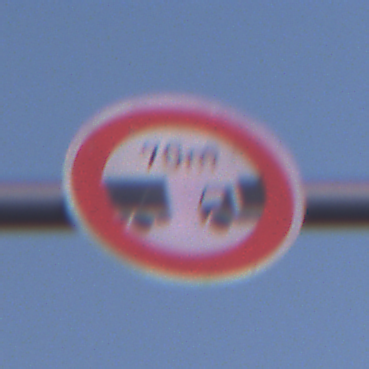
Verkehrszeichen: VerbotUnterschreitenMindestabstand
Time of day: SunriseSunset
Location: Outdoor (Nature)
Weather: Clear
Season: NotSpecified
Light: Natural